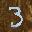
Label: 3